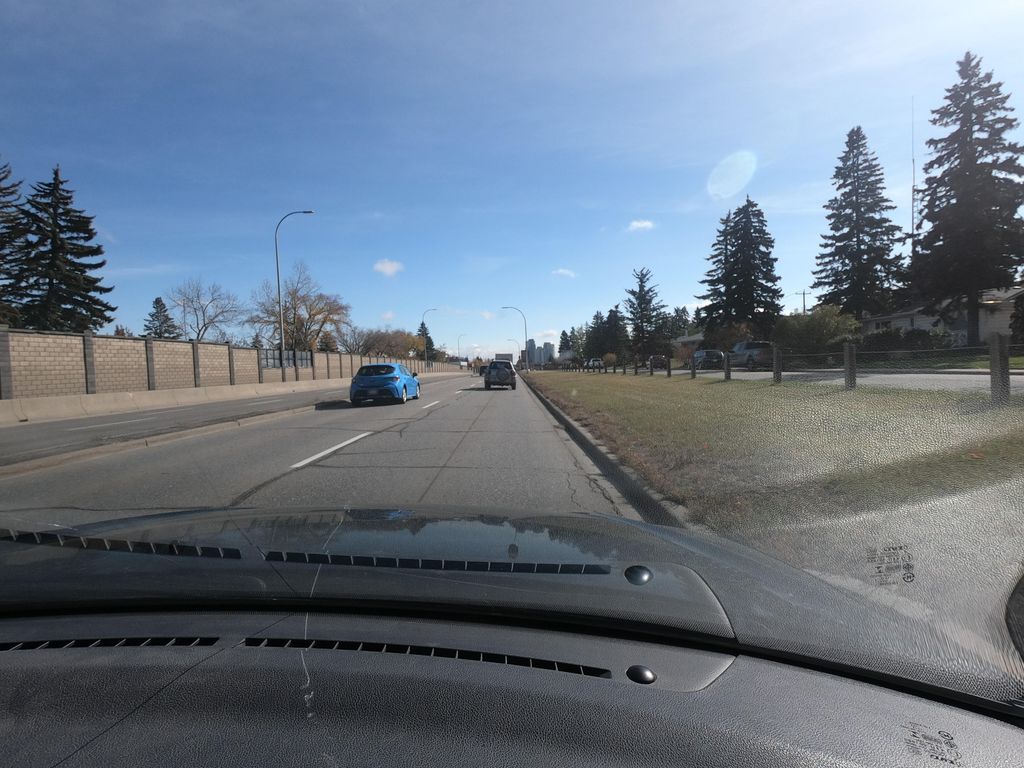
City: calgary